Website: home-depot
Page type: cart
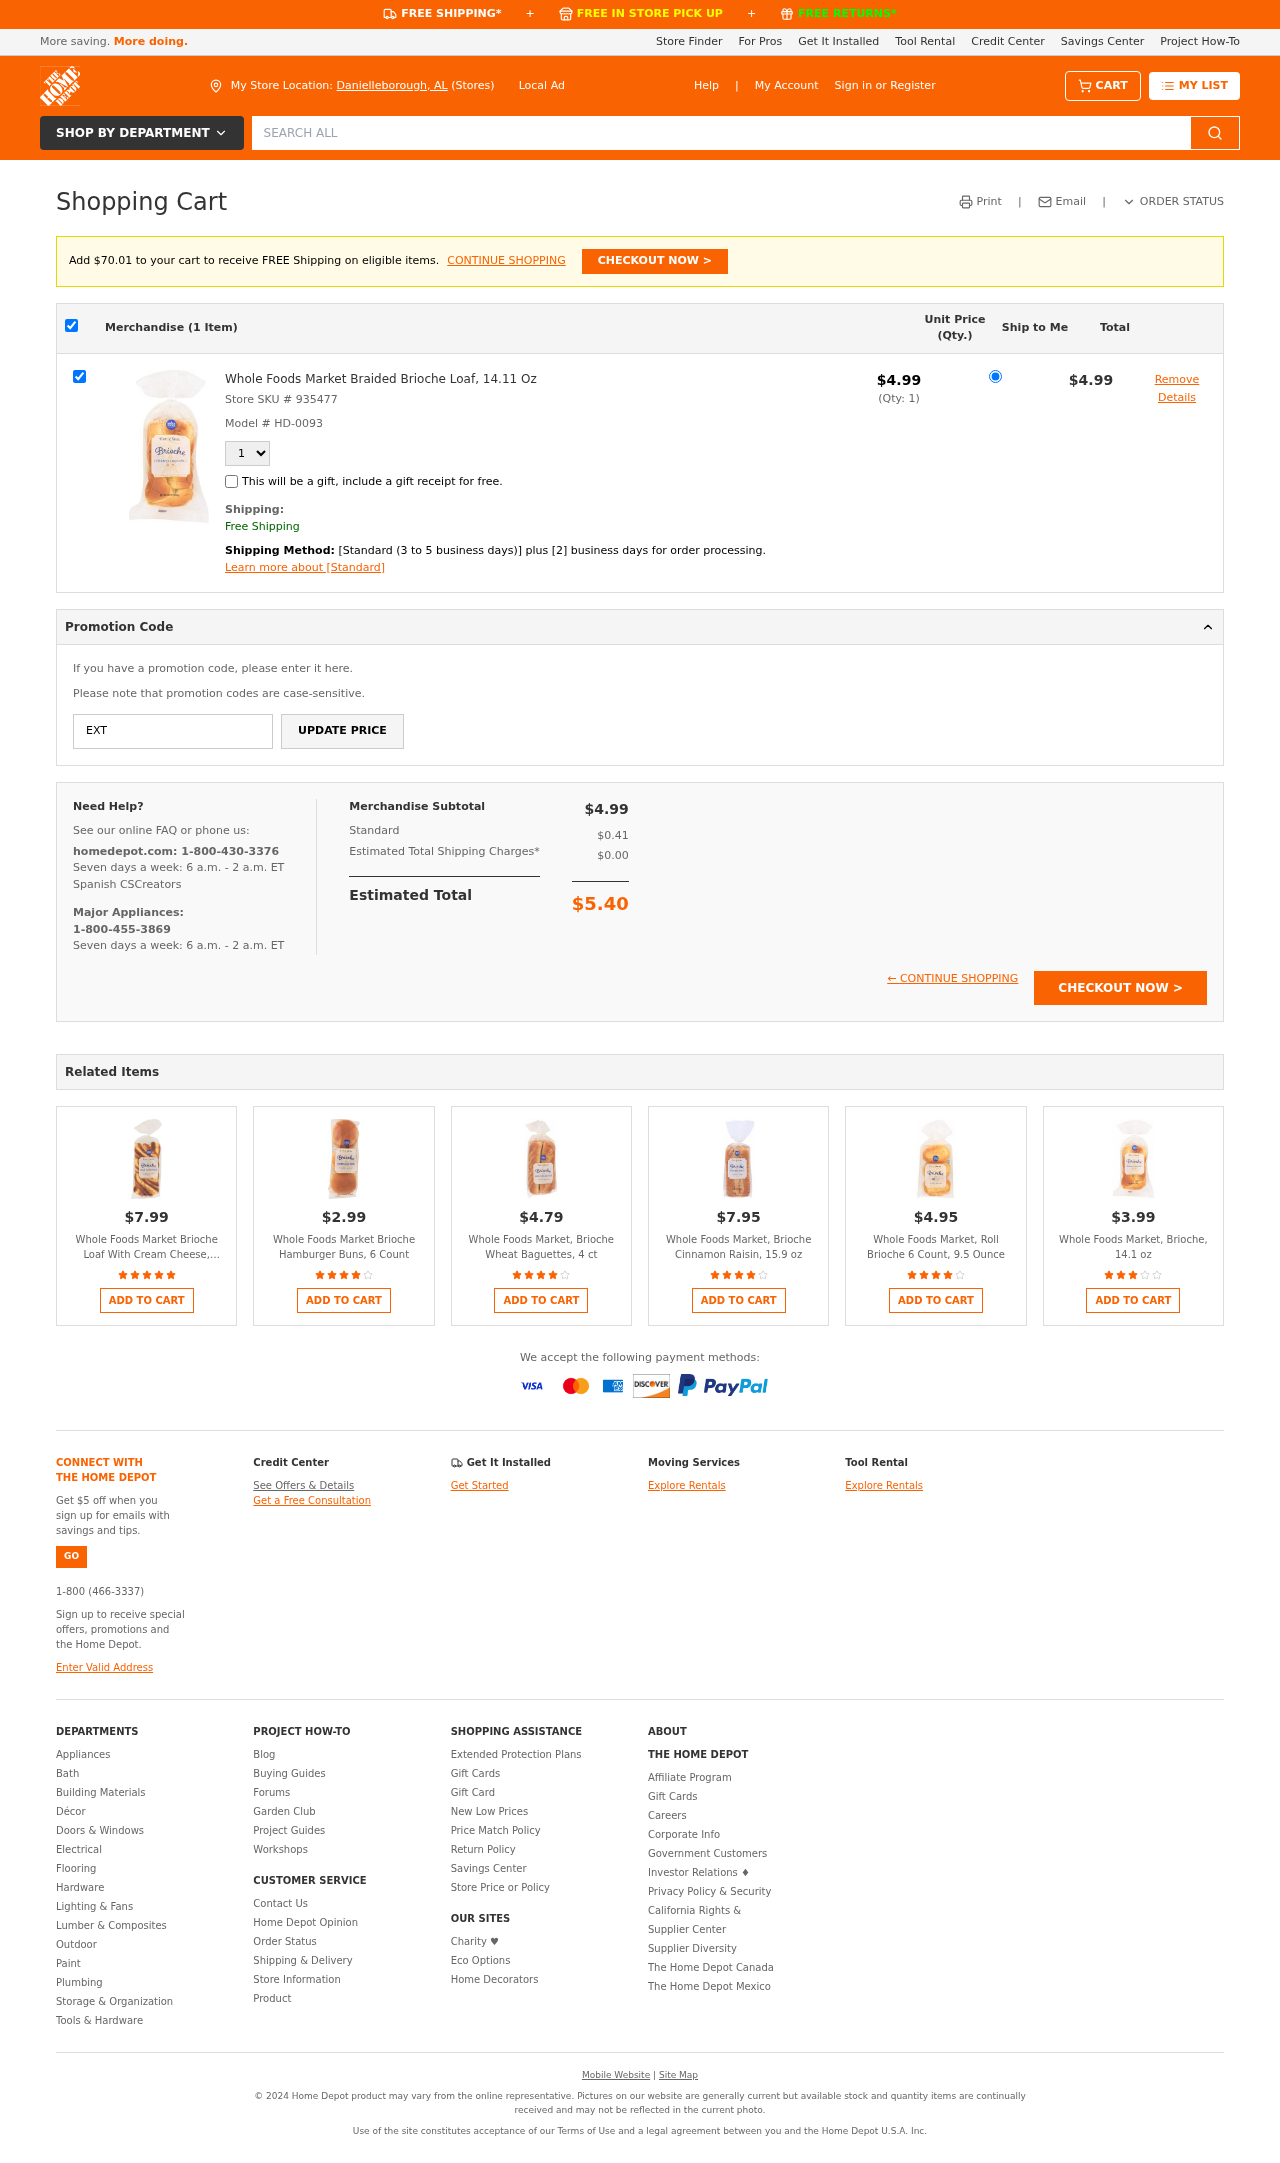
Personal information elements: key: PII_CITY_STATE
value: Danielleborough, AL
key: PII_PROMO_CODE
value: EXTRA49
Product elements: key: PRODUCT1_NAME
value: Whole Foods Market Braided Brioche Loaf, 14.11 Oz
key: PRODUCT1_PRICE
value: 4.99
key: PRODUCT1_QUANTITY
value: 1
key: PRODUCT2_NAME
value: Whole Foods Market Brioche Loaf With Cream Cheese, 14.11 Oz
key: PRODUCT2_PRICE
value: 7.99
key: PRODUCT2_RATING
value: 4.7
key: PRODUCT3_NAME
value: Whole Foods Market Brioche Hamburger Buns, 6 Count
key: PRODUCT3_PRICE
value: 2.99
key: PRODUCT3_RATING
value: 4.4
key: PRODUCT4_NAME
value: Whole Foods Market, Brioche Wheat Baguettes, 4 ct
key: PRODUCT4_PRICE
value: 4.79
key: PRODUCT4_RATING
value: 3.8
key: PRODUCT5_NAME
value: Whole Foods Market, Brioche Cinnamon Raisin, 15.9 oz
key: PRODUCT5_PRICE
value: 7.95
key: PRODUCT5_RATING
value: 4.3
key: PRODUCT6_NAME
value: Whole Foods Market, Roll Brioche 6 Count, 9.5 Ounce
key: PRODUCT6_PRICE
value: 4.95
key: PRODUCT6_RATING
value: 3.9
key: PRODUCT7_NAME
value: Whole Foods Market, Brioche, 14.1 oz
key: PRODUCT7_PRICE
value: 3.99
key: PRODUCT7_RATING
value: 3.4
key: PRODUCT1_SKU
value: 935477
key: PRODUCT1_MODEL
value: HD-0093
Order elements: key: AMOUNT_TO_FREE_SHIPPING
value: $70.01
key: ORDER_NUM_ITEMS
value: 1
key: ORDER_SUBTOTAL
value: $4.99
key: ORDER_TAX
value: $0.41
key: ORDER_SHIPPING_COST
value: $0.00
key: ORDER_TOTAL
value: $5.40
Search elements: key: HEADER_SEARCH
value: SEARCH ALL